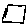
Label: square